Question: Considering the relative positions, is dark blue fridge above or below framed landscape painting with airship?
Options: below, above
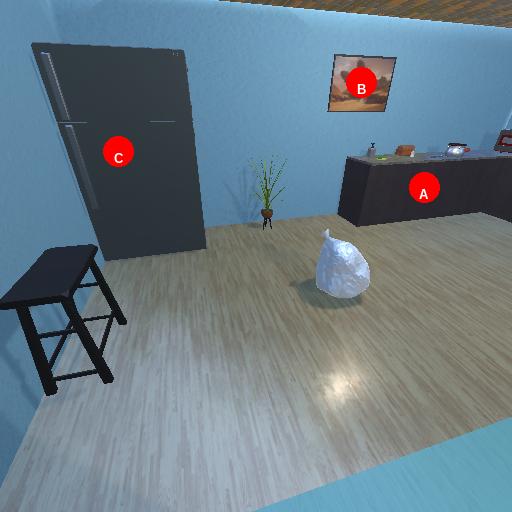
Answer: below